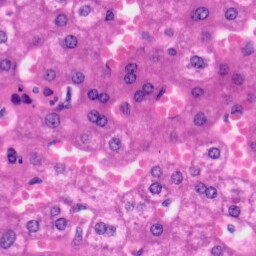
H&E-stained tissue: Liver